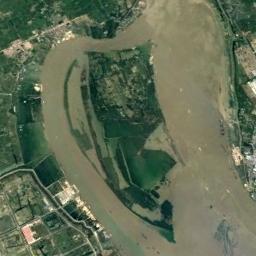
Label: island